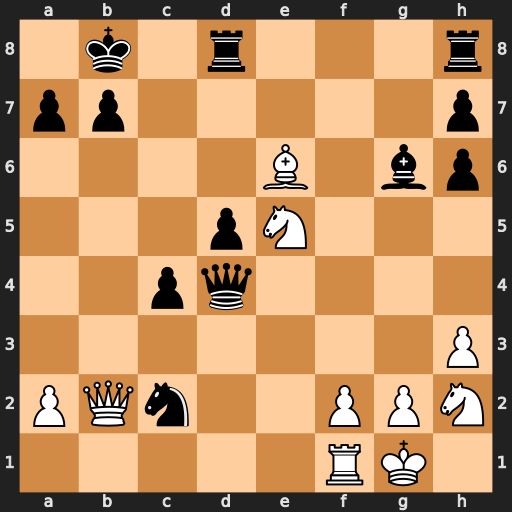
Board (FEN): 1k1r3r/pp5p/4B1bp/3pN3/2pq4/7P/PQn2PPN/5RK1
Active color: w
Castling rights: -
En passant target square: -
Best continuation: Nc6+ Ka8 Nxd4